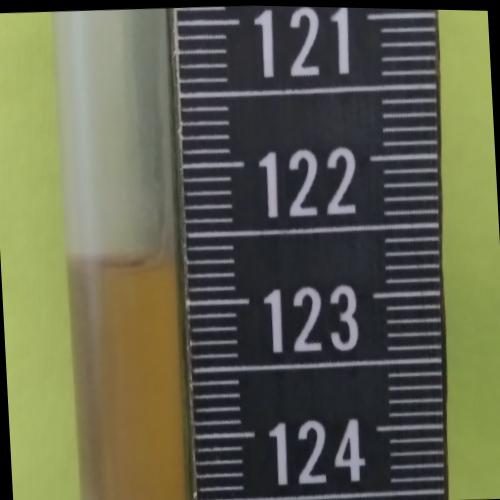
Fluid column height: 122.7 cm